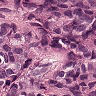
Metastatic tissue present: yes